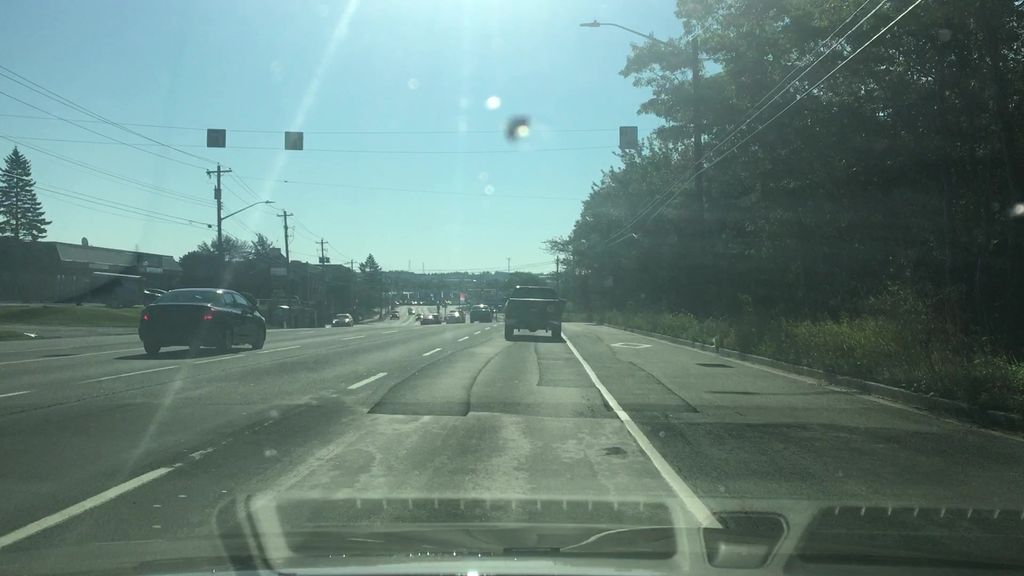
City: halifax